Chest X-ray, PA view. Patient: 37 years old, sex M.
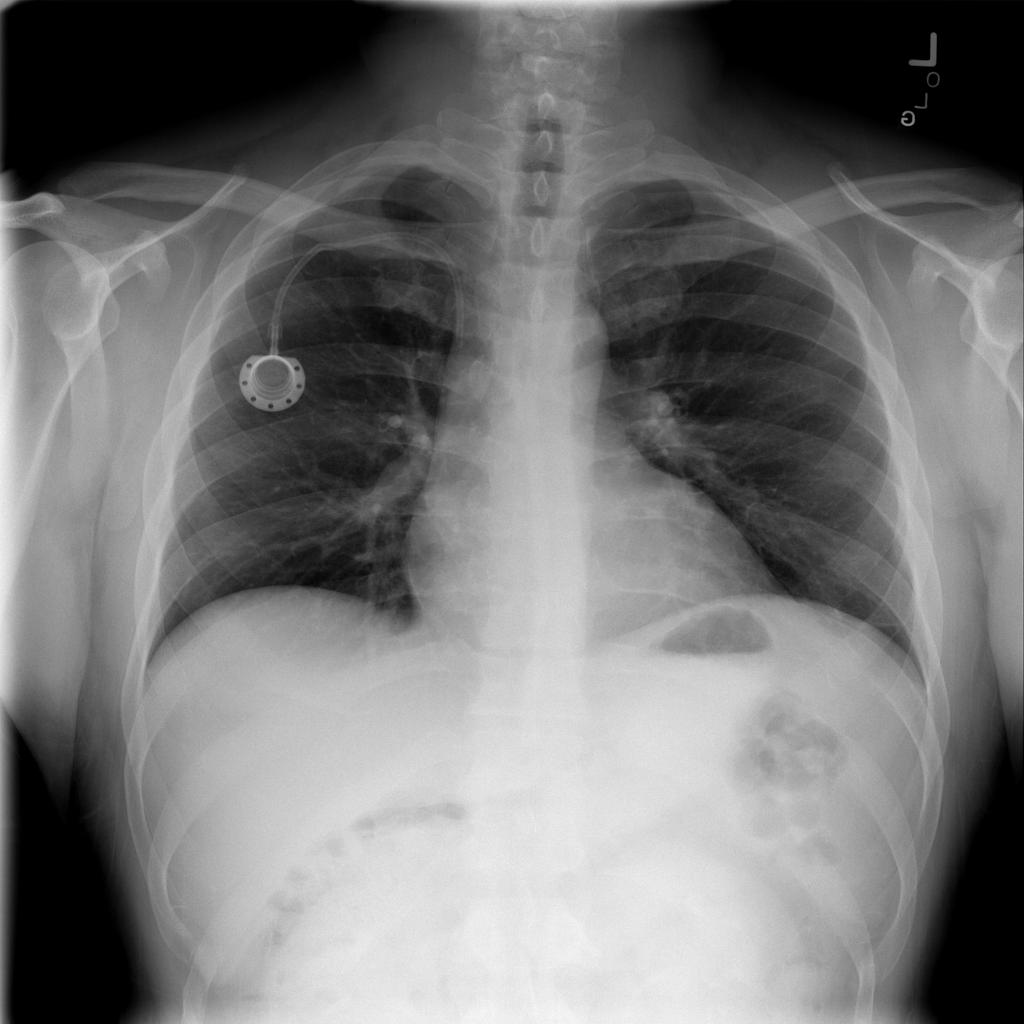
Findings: Mass